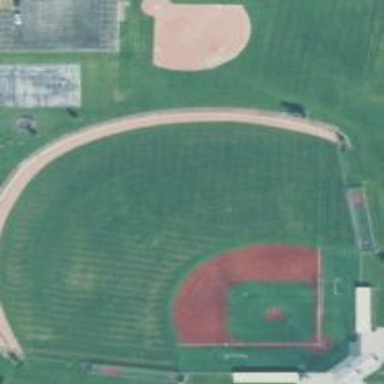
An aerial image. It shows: Baseball pitch for leisure land.